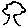
Label: tree